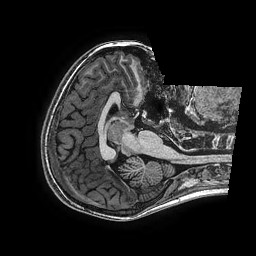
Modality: T1w
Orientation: axial
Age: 14
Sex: female
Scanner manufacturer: ge
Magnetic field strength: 3 T
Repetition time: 0.00766 s
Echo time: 0.003476 s